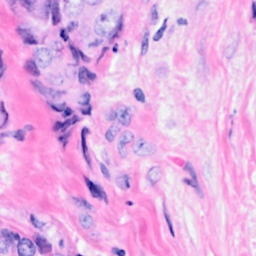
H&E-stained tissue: Breast